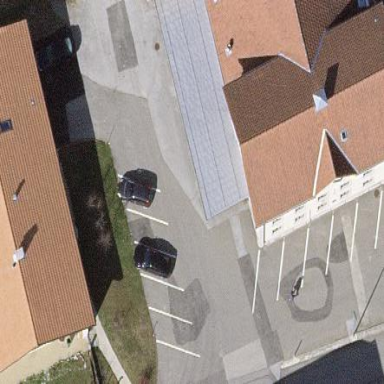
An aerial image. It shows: Parking space.